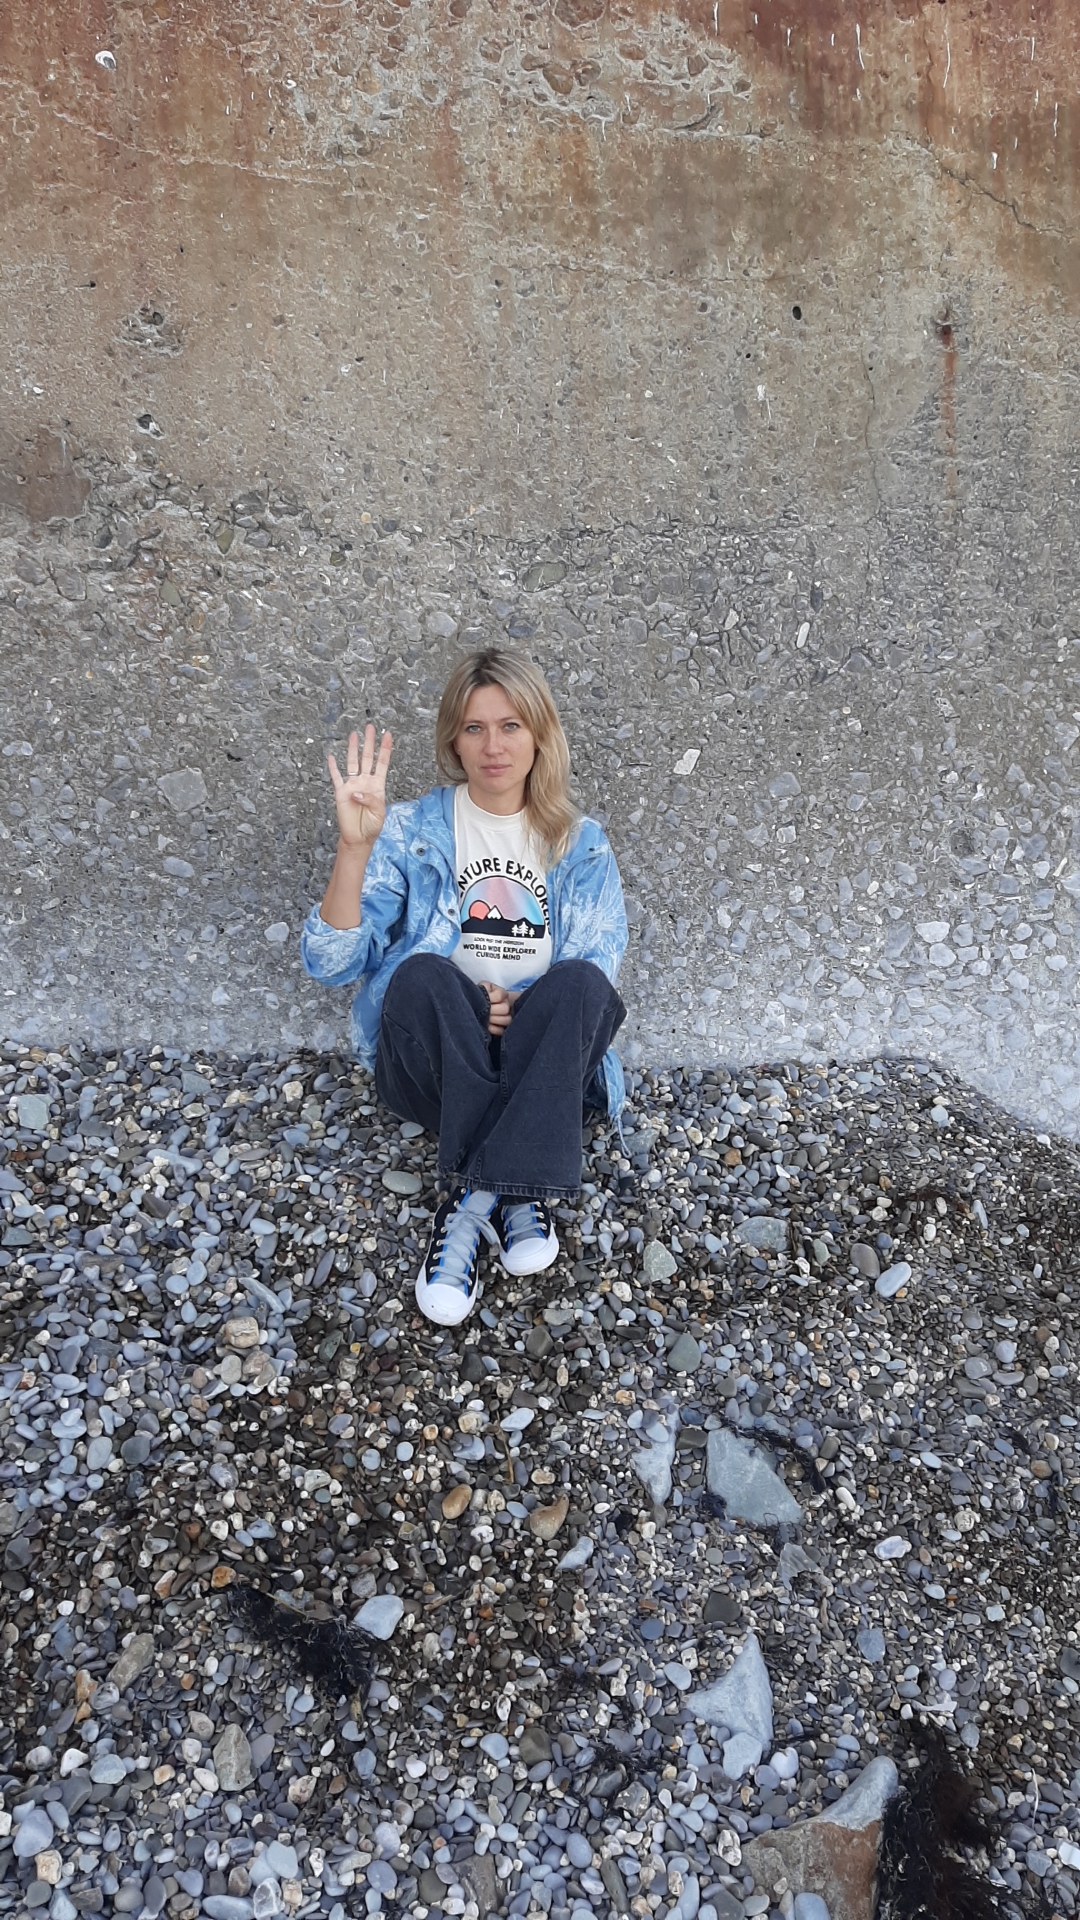
Label: clear